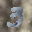
Label: 3